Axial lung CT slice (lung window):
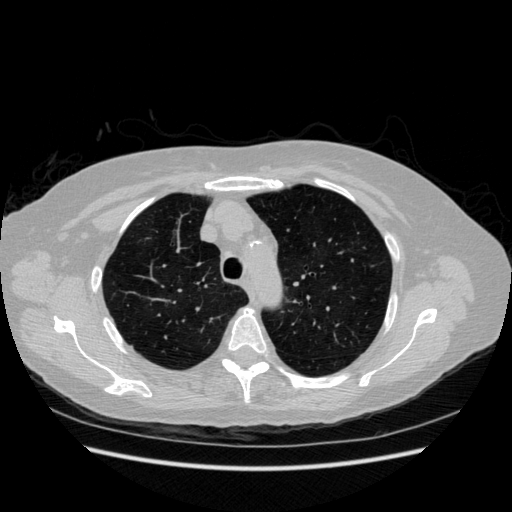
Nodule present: no